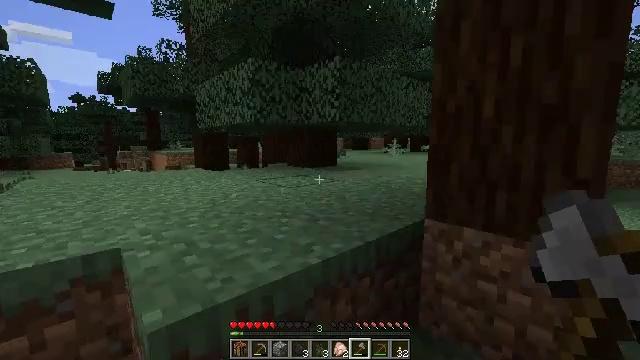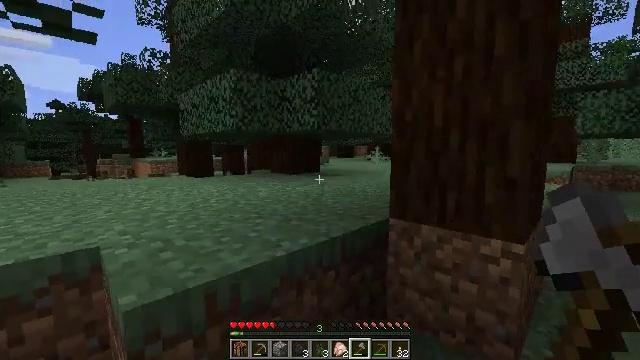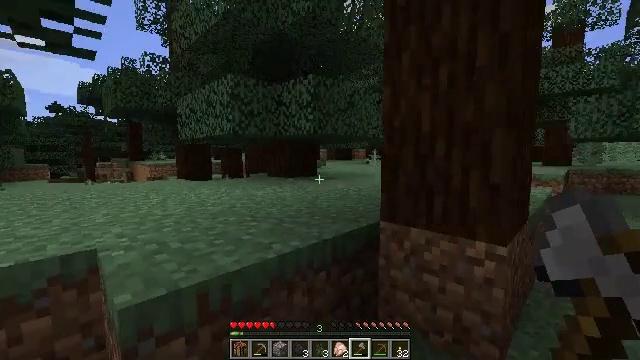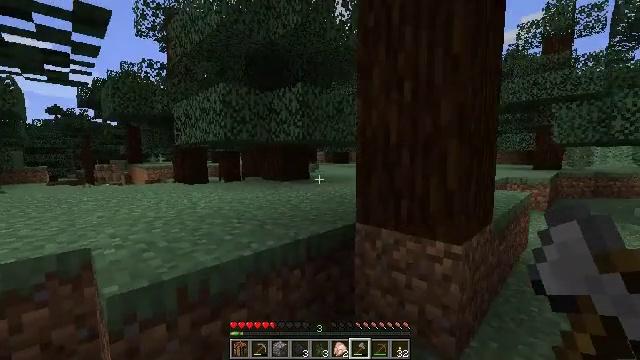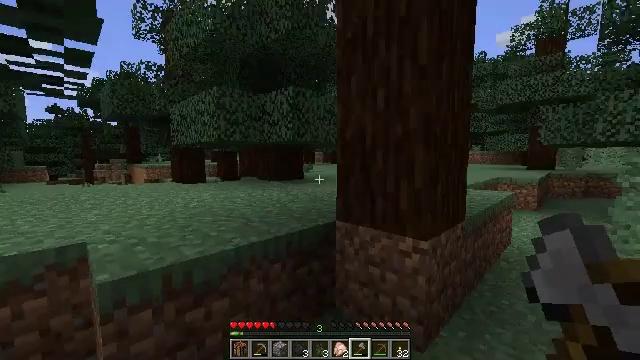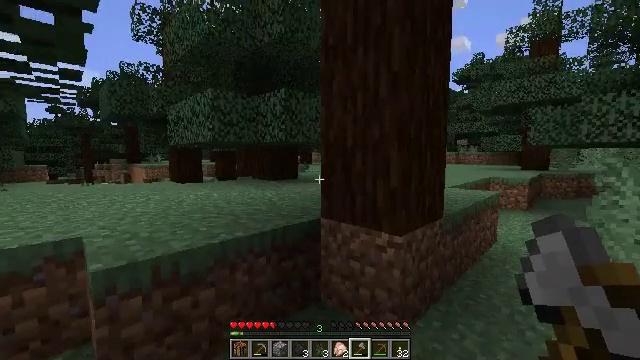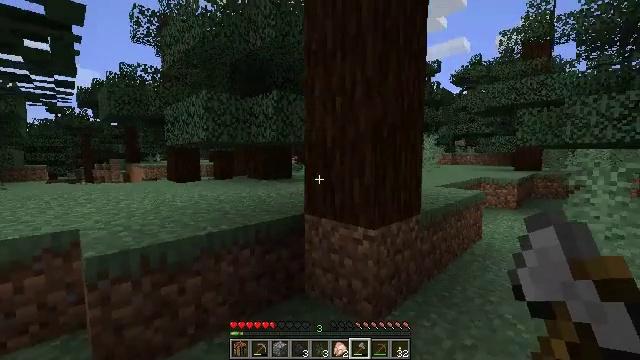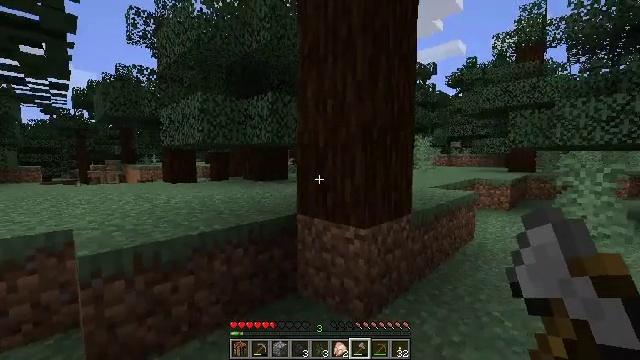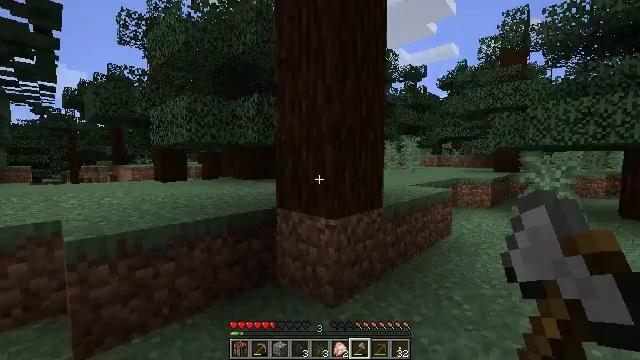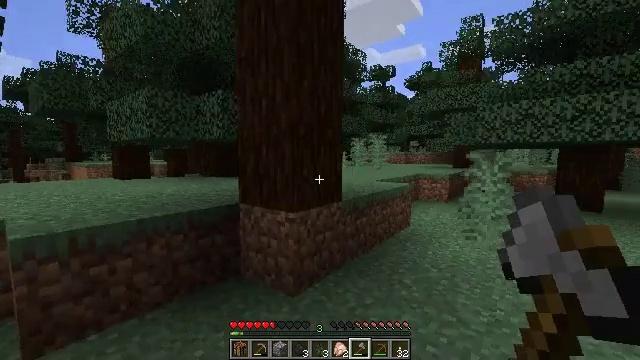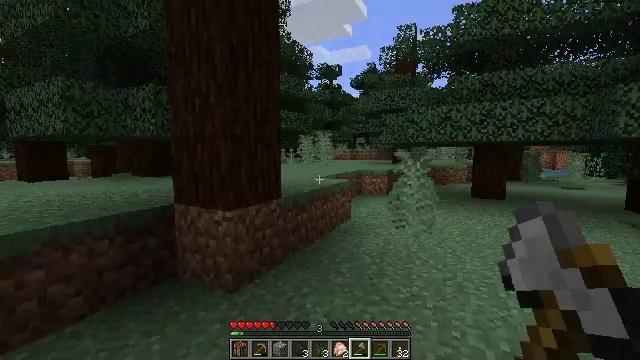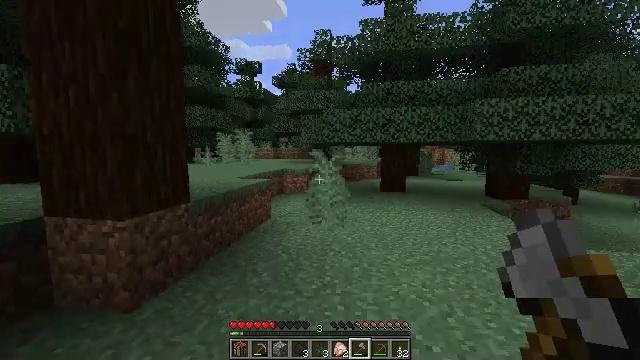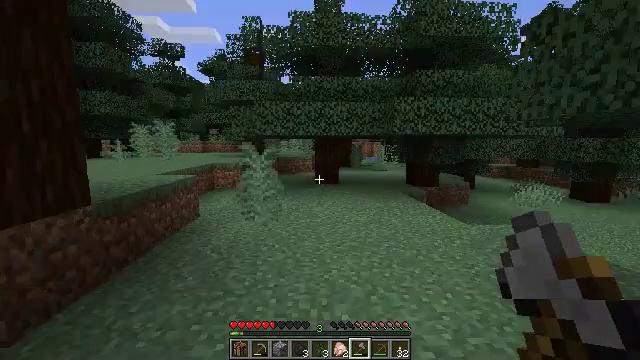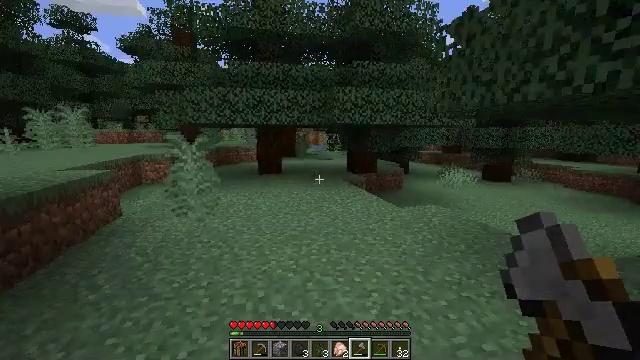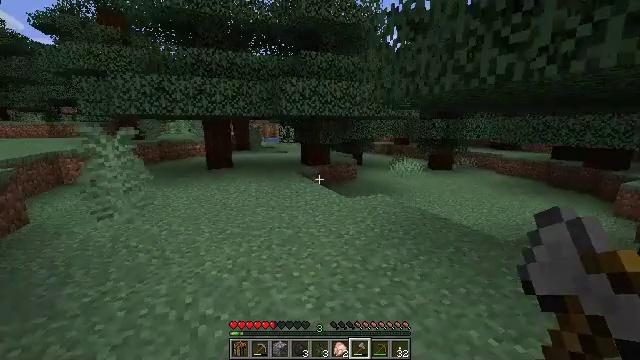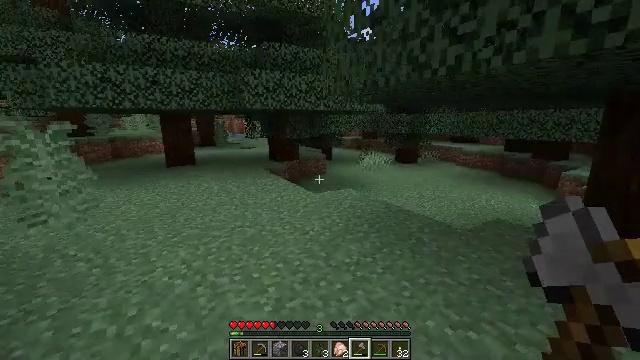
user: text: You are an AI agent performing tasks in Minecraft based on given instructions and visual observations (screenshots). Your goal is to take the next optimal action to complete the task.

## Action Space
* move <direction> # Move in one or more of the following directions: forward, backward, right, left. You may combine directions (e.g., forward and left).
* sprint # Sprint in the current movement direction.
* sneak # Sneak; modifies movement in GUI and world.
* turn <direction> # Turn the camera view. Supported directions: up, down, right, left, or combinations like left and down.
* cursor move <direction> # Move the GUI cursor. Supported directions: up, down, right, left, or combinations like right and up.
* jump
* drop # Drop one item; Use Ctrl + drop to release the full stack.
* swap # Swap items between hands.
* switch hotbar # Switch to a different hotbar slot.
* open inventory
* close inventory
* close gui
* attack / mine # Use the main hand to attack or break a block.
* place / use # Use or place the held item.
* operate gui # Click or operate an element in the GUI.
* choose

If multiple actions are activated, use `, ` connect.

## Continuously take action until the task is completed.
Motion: motion action
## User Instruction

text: Gather materials from the sweet berry bush.
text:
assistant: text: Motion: move back and move right, turn right and up
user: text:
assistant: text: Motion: move back and move right
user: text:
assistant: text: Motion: move back and move right
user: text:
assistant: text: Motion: move back and move right
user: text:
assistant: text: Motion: move back and move right
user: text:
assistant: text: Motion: move back and move right
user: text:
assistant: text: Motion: move back and move right
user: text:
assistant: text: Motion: move back and move right, turn right
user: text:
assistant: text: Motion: move back and move right, turn right
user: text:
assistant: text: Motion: move back and move right, turn right
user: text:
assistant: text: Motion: move right, turn right
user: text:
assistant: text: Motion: move right, turn right and down
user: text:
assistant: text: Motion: move right, turn right and down
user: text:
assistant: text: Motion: move forward and move right, turn right and down
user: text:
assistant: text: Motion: move forward and move right, turn right and down
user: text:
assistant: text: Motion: move forward and move right, turn right and down
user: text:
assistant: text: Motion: move forward and move right, turn right and down
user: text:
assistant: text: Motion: move forward, turn right
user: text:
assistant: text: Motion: turn right
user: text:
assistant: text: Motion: turn right
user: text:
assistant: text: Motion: turn right
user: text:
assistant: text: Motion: turn right
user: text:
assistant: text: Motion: turn right
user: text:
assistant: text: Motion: turn right and down
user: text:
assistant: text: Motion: turn right and down
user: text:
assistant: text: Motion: turn right
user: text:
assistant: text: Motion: turn right
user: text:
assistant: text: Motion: no_op
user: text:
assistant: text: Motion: no_op
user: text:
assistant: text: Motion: no_op